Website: lowes
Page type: cart
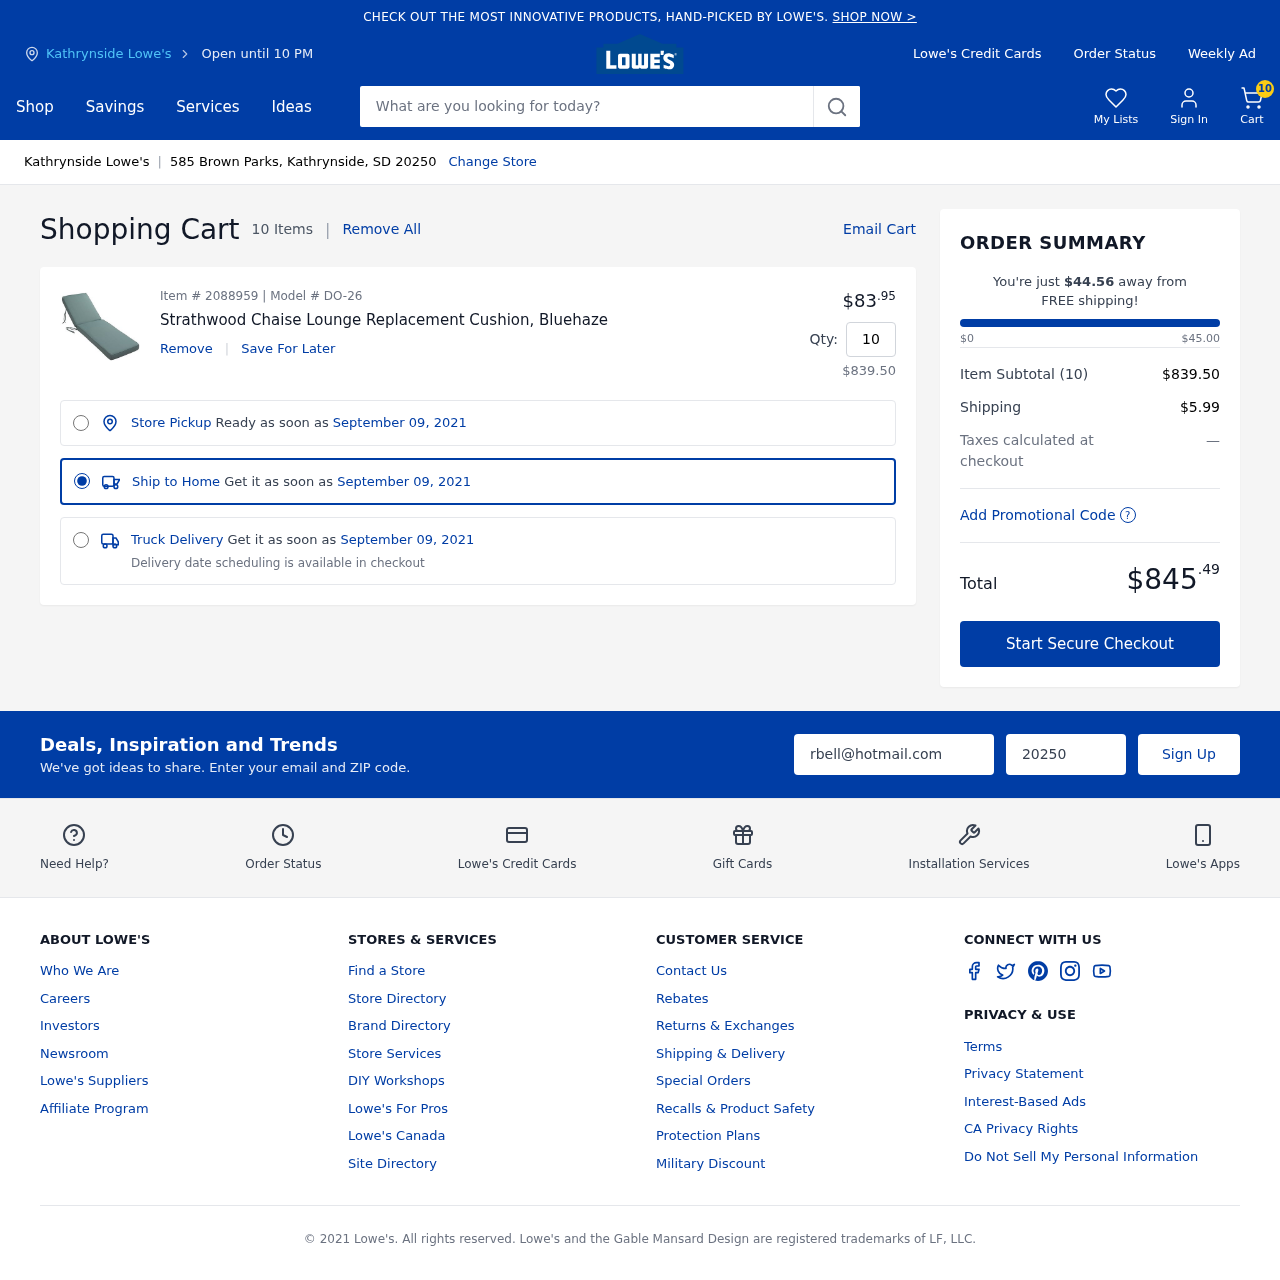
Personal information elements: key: PII_CITY
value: Kathrynside Lowe's
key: PII_EMAIL
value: rbell@hotmail.com
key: PII_POSTCODE
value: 20250
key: PII_STREET
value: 585 Brown Parks
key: PII_CITY_STATE_ZIP
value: Kathrynside, SD 20250
Product elements: key: PRODUCT1_NAME
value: Strathwood Chaise Lounge Replacement Cushion, Bluehaze
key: PRODUCT1_PRICE
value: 83.95
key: PRODUCT1_QUANTITY
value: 10
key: PRODUCT1_SUBTOTAL
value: $839.50
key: PRODUCT_ITEM_NUMBER
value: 2088959
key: PRODUCT_MODEL_NUMBER
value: DO-26
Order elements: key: ORDER_NUM_ITEMS
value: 10
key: ORDER_NUM_ITEMS
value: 10 Items
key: ORDER_DELIVERY_DATE
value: September 09, 2021
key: ORDER_SUBTOTAL
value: $839.50
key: ORDER_SHIPPING_COST
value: $5.99
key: ORDER_TOTAL
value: $845.49
Search elements: key: HEADER_SEARCH
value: What are you looking for today?